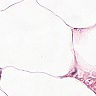
Metastatic tissue present: no